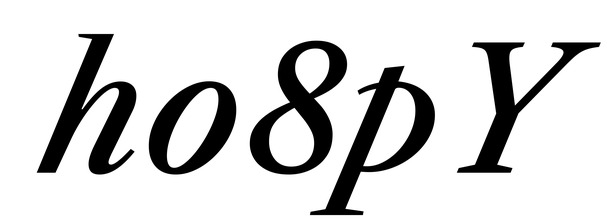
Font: LibreCaslonText-Italic_Medium_Italic